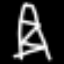
Label: The Eiffel Tower